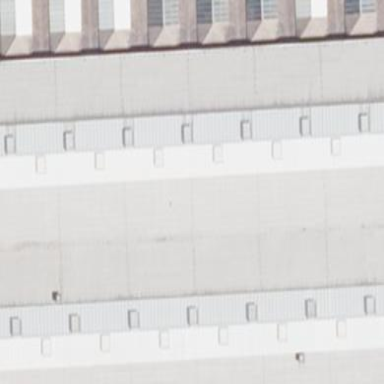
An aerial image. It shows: Industrial building.